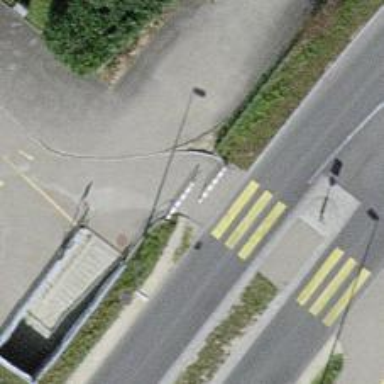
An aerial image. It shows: Cycle barrier.